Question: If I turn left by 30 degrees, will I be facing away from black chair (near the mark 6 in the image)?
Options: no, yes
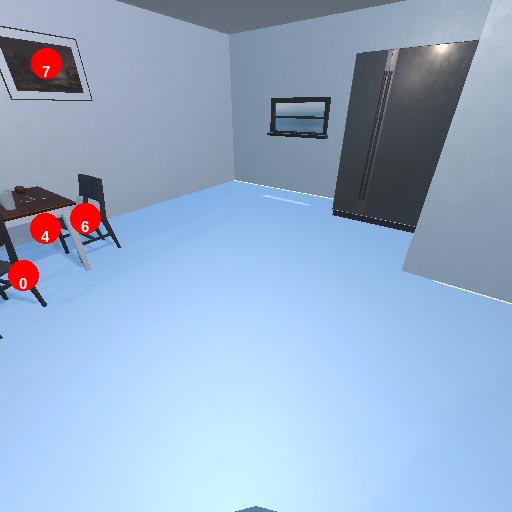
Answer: no